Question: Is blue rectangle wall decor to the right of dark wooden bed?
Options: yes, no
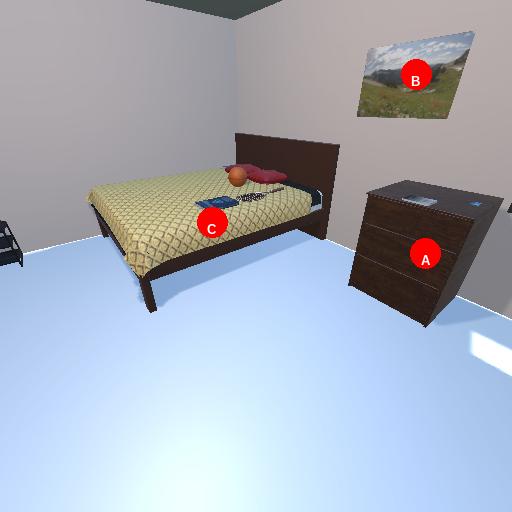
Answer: yes